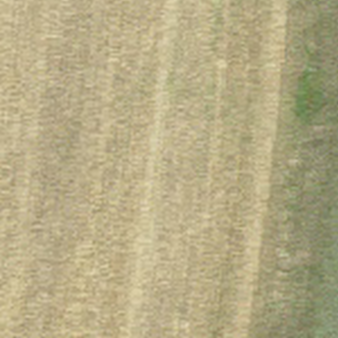
Label: other